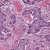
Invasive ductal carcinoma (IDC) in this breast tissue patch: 1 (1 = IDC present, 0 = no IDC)